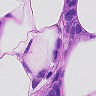
Metastatic tissue present: yes